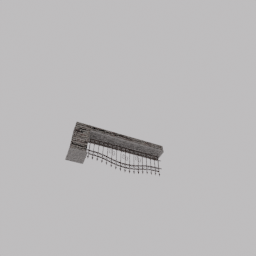
Label: architecture